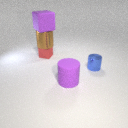
large brown metal cylinder below large purple rubber cube